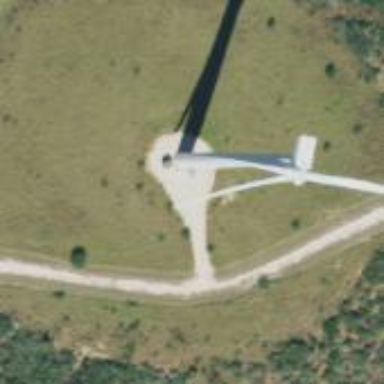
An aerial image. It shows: Wind generator powered by wind. The generator type is horizontal axis and it uses wind turbines.